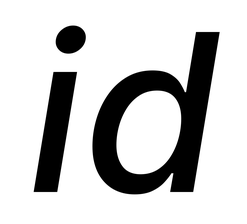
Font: Inter-Italic_Medium_Italic